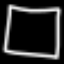
Label: square